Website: home-depot
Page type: billing-address
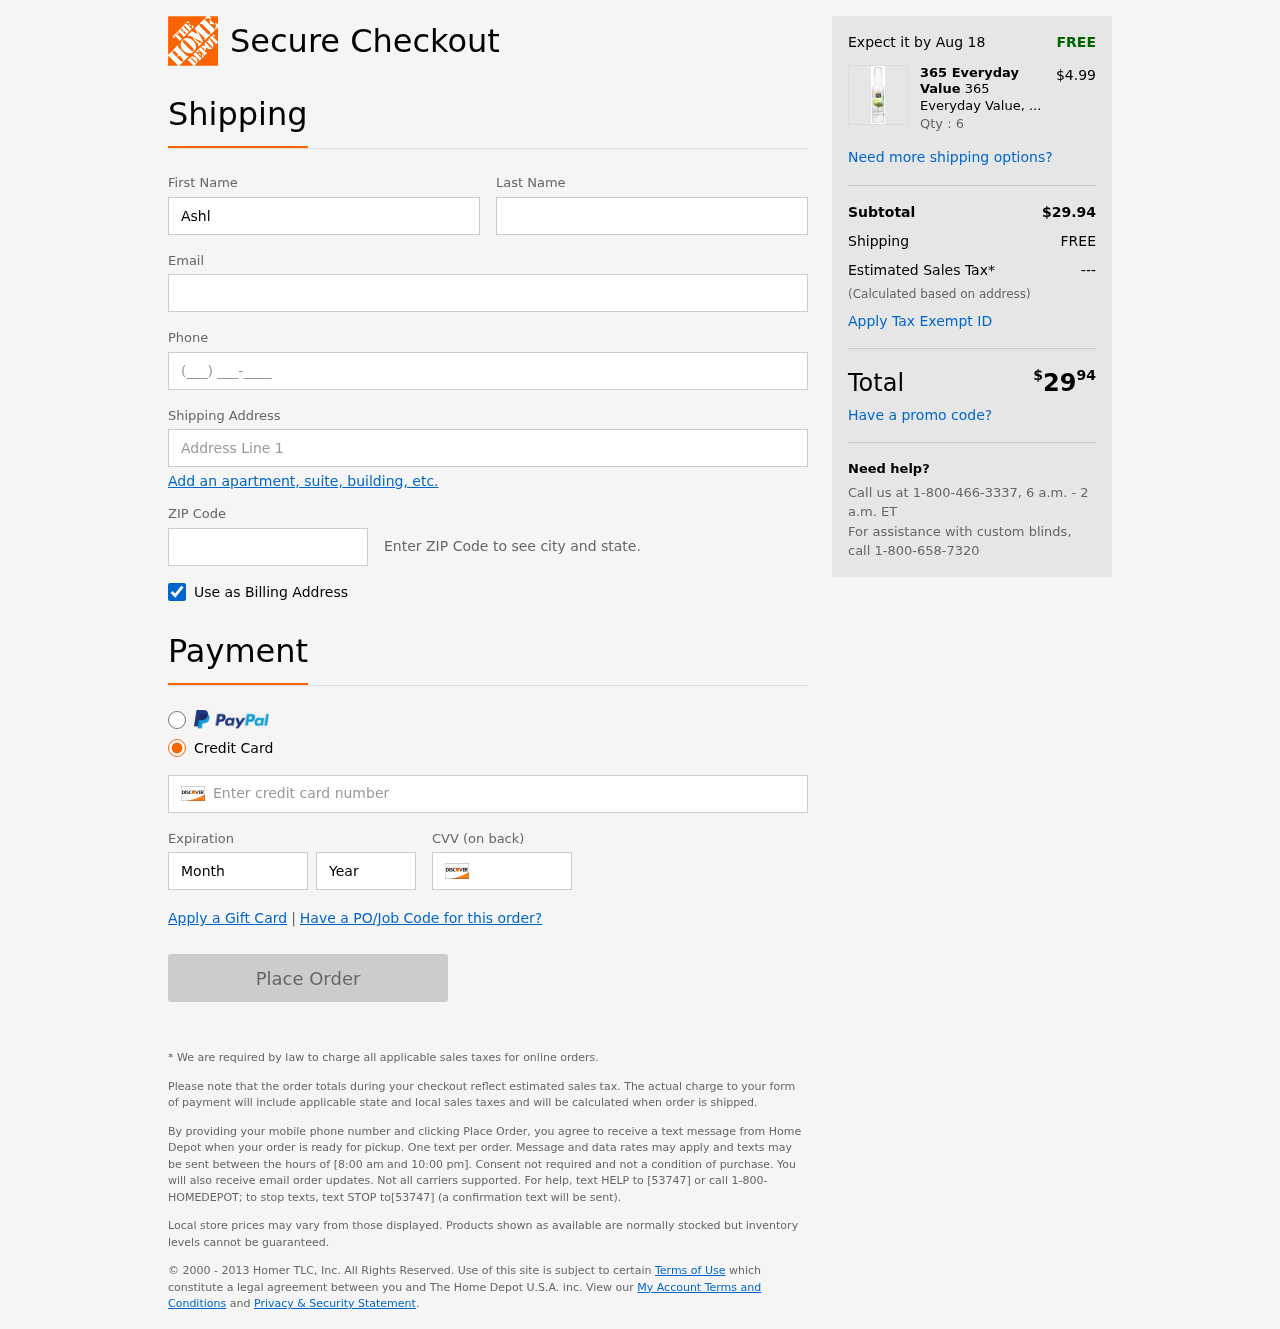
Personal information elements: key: PII_FIRSTNAME
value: Ashley
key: PII_LASTNAME
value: Leon
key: PII_EMAIL
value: ashleyleon@gmail.com
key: PII_PHONE
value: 6274728342
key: PII_STREET
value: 7680 Wilson Ridge
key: PII_POSTCODE
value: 87585
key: PII_CARD_NUMBER
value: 6011 4147 5363 9340
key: PII_CARD_EXPIRY_MONTH
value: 11
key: PII_CARD_CVV
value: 542
Product elements: key: PRODUCT1_BRAND
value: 365 Everyday Value
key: PRODUCT1_NAME
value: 365 Everyday Value, Hand Sanitizer Spray, Mojito Mint, 2 fl oz
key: PRODUCT1_PRICE
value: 4.99
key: PRODUCT1_QUANTITY
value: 6
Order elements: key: ORDER_DELIVERY_DATE
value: Aug 18
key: ORDER_SUBTOTAL
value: $29.94
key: ORDER_SHIPPING_COST
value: FREE
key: ORDER_TAX
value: ---
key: ORDER_TOTAL2
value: $2994